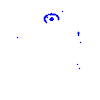
Particle: proton